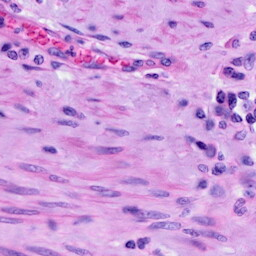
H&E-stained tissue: Cervix